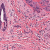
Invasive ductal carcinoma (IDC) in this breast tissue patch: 1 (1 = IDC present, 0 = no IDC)